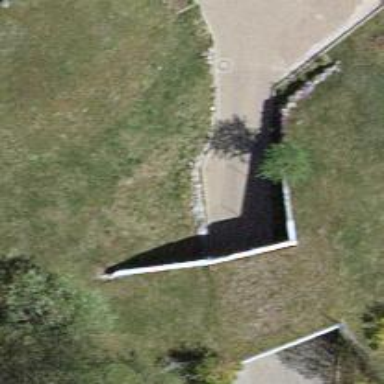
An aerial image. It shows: Driveway tunnel under the road.